Question: there are 3 objects in my example, which are 'A','B' and 'C'. Each object contains N points. for example

'''
A - 2 points
B - 2 points
C - 1 points
'''
I need to show object name in X axis, the x value of name is same as x of first point in an object.
but I don't know how to design the data structure to hold data and show it in jqPlot.
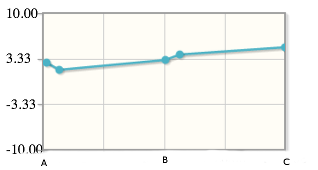
Answer: You need to put the objects in the array of arrays for jqplot as follows '[[A,1],[A,2],[B,1],[B,2],[C,1]]'